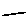
Label: line